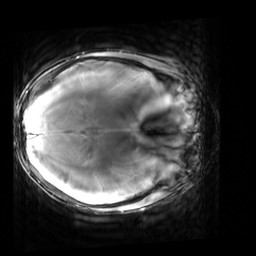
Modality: T2starw
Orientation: axial
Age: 21
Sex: female
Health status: healthy
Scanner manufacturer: siemens
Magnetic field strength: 3 T
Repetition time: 0.7 s
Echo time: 0.02 s